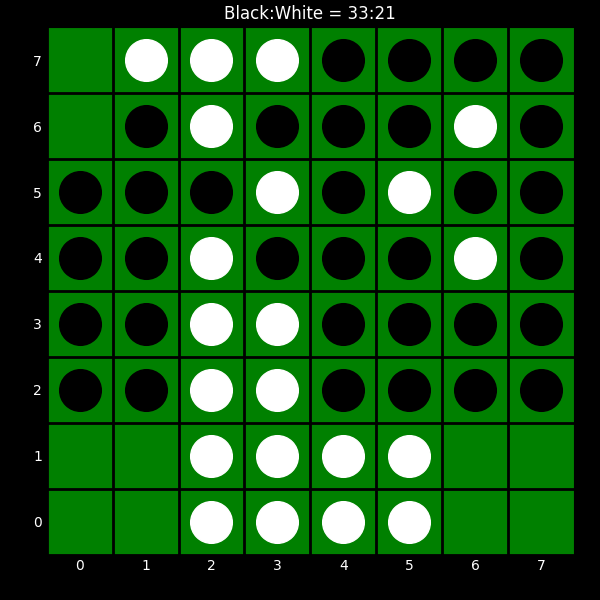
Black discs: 33
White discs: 21